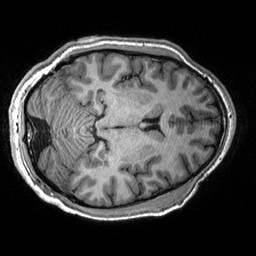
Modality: T1w
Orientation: axial
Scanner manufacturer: siemens
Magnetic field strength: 3 T
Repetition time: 2.53 s
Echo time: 0.00288 s